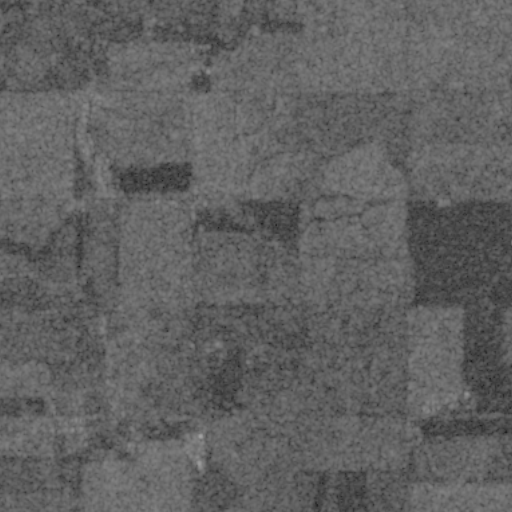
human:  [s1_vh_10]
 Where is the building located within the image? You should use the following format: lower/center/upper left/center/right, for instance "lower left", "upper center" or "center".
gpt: The building is located in the lower right of the image.
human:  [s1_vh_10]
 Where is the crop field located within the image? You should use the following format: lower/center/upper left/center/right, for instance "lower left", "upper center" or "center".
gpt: There is no crop field in the image.

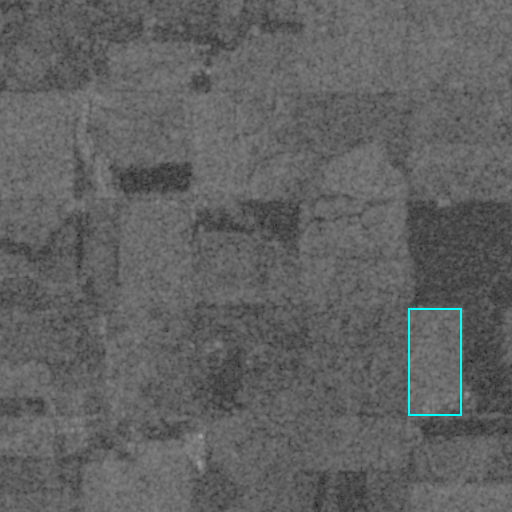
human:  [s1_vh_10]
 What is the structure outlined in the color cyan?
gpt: The structure outlined in cyan is a crop field.
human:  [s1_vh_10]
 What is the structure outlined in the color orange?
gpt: There is no orange outline.